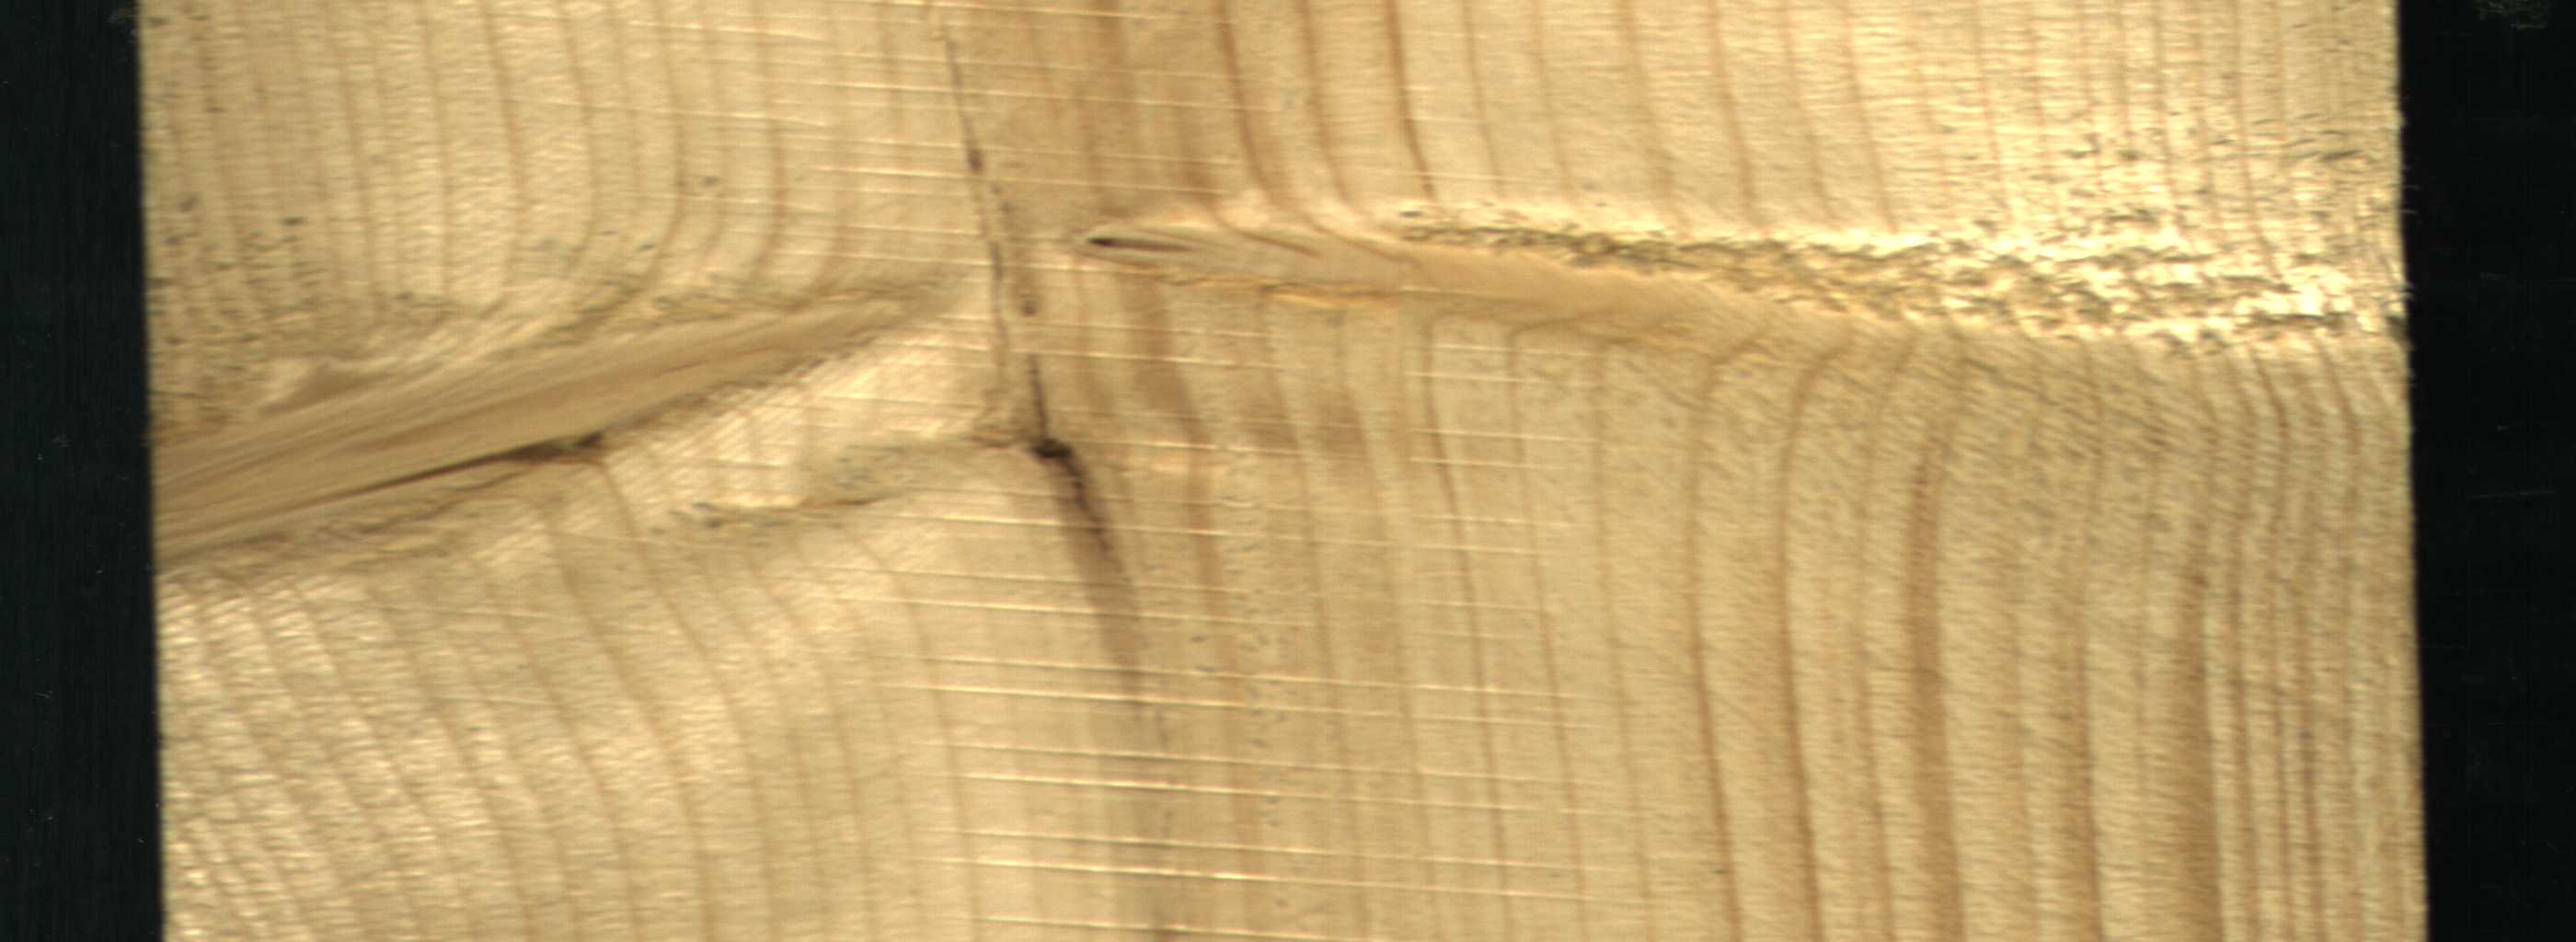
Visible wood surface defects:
Quartzity
Dead_Knot
Live_Knot
Live_Knot